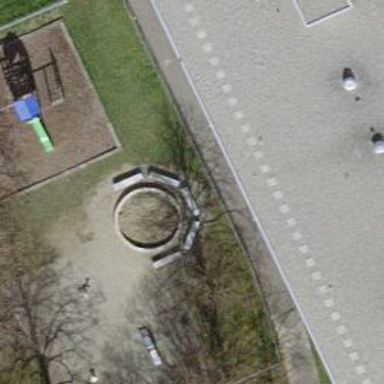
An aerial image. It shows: Bench next to trash bin.